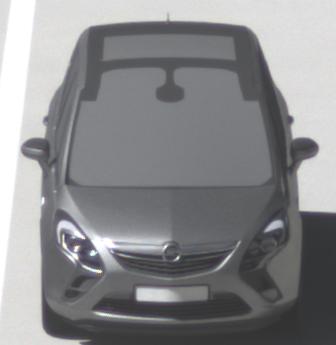
Make: Opel
Model: Zafira Tourer 1.8
Detailed model: Zafira (C) Tourer
Model produced from: 2012/01
Model produced until: 2015/06
Doors: 5
Color: gray
Road condition: dry road
Daytime: midday
Contrast: high contrast